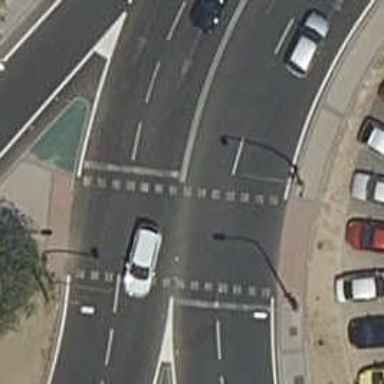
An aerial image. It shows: Road with traffic signals. The crossing also has traffic signals in the form of signal.